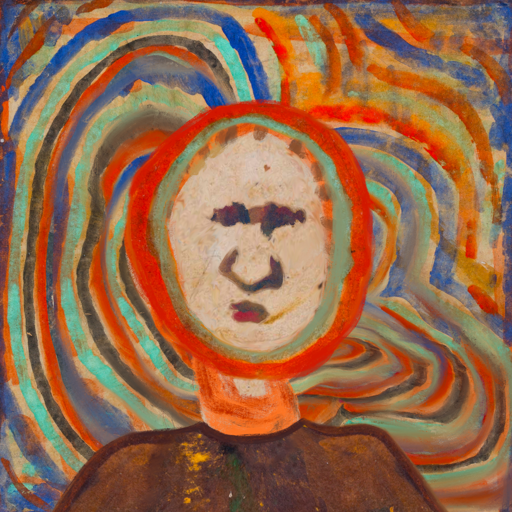
Background: Sisters, Head And Neck Front: Rupkatha, Face Front: In_The_Sun, Bust: Comrade, Hair Front: Sisters, Head Accessory: Blank, Second Necklace: Blank, Necklace: Blank, Baby: Blank